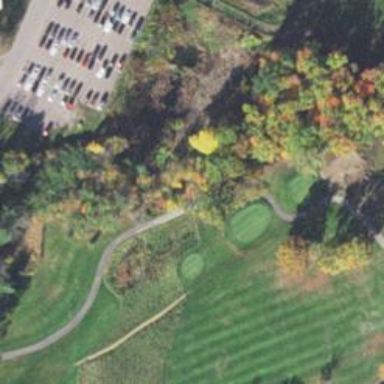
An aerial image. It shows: Path for both road and golf.